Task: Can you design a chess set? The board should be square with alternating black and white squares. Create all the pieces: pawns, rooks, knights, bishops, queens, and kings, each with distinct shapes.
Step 2057:
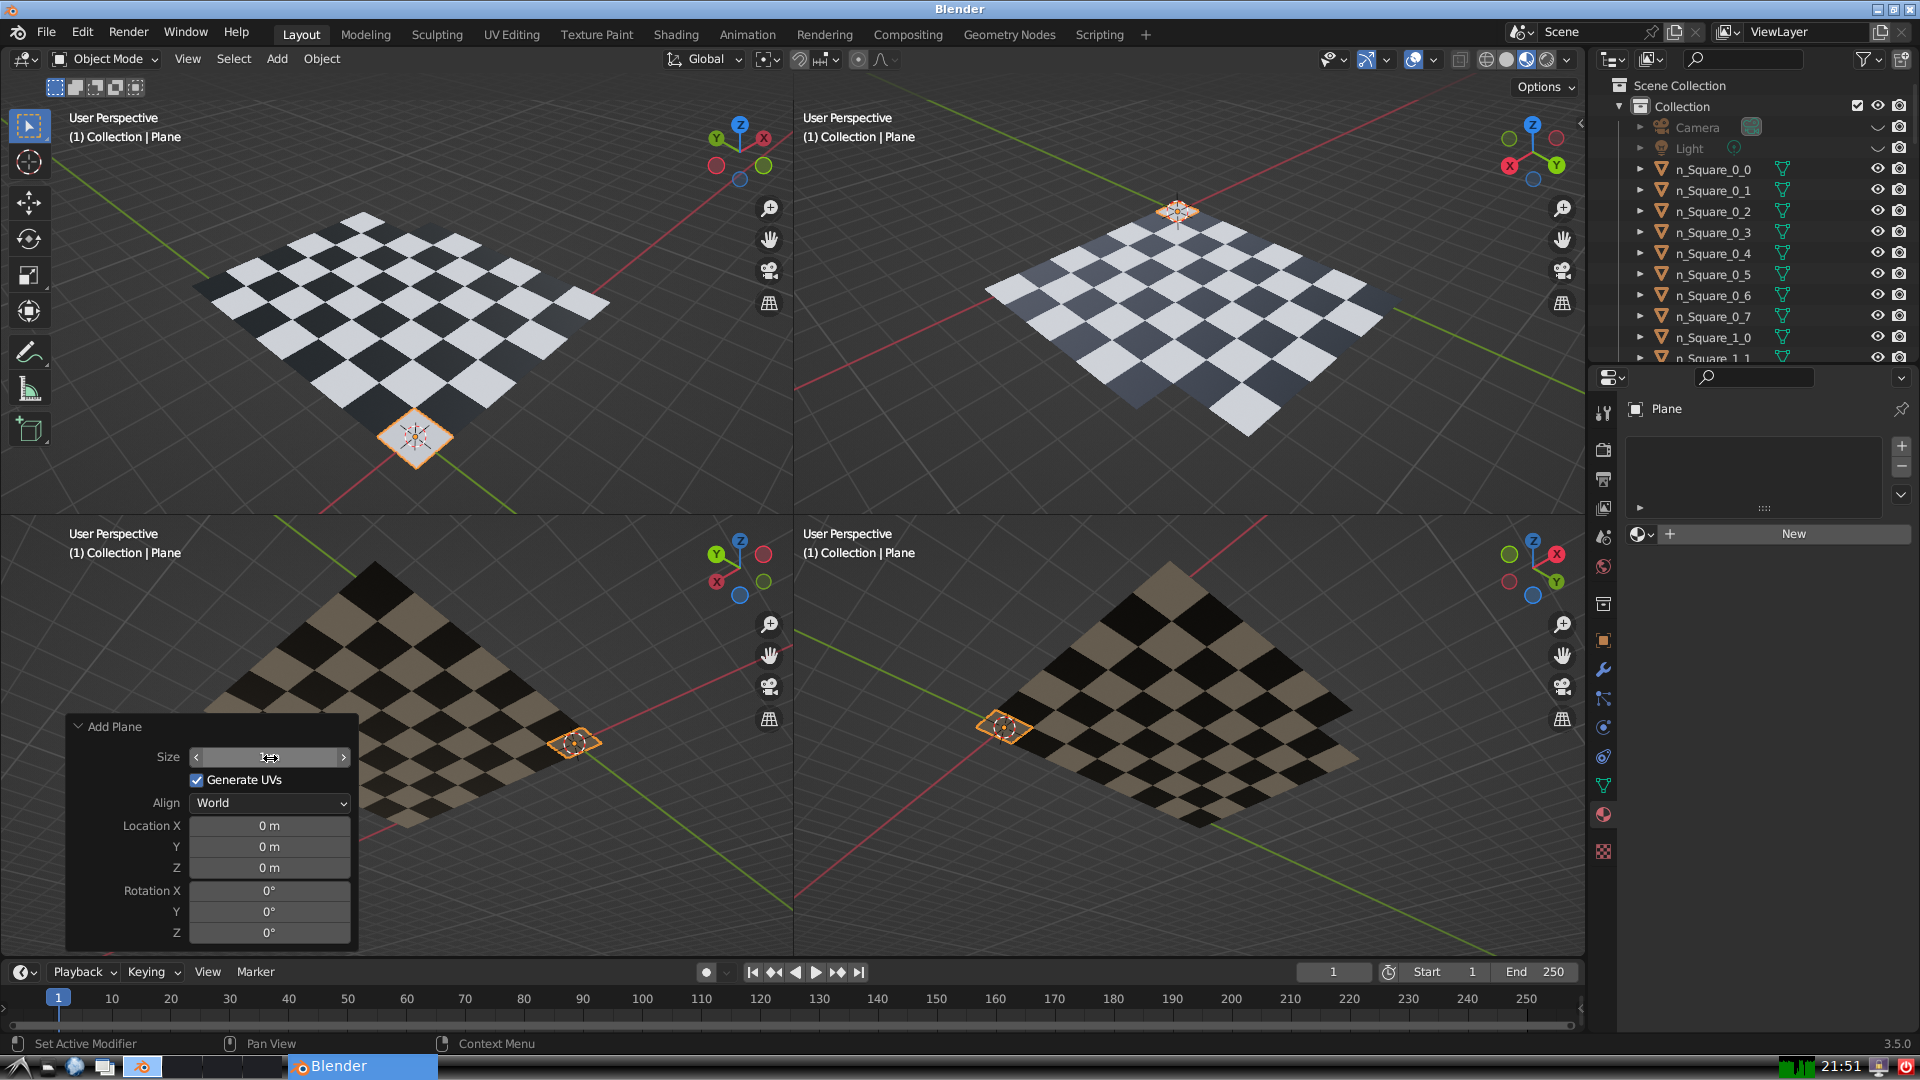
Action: click: no